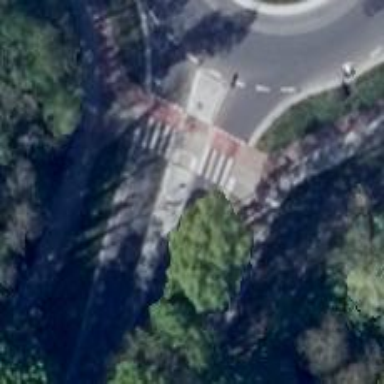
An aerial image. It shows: Uncontrolled zebra crossing on the road.